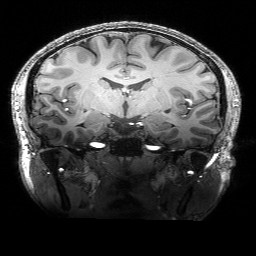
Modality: T1w
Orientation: sagittal